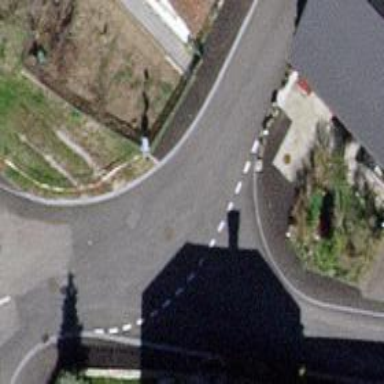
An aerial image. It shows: Residential road.